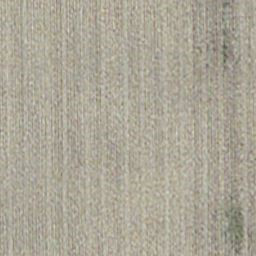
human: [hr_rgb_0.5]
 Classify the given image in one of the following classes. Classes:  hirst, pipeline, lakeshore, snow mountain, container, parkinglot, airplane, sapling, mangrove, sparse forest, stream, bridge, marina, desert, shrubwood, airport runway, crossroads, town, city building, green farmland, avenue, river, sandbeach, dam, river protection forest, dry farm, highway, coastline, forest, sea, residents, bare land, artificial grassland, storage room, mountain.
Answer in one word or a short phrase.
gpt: dry farm